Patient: sex F, age 59
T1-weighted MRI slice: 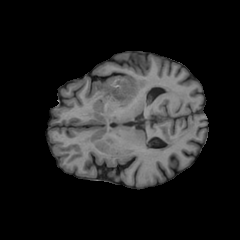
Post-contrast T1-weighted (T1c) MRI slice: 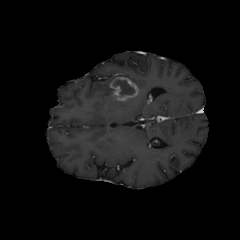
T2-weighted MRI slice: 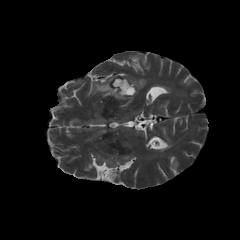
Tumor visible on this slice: yes
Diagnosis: Glioblastoma, IDH-wildtype
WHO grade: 4